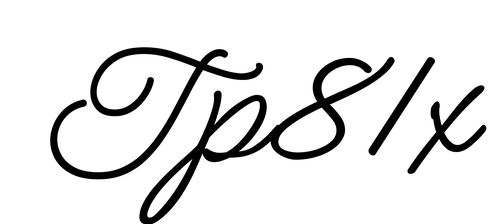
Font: MeowScript-Regular